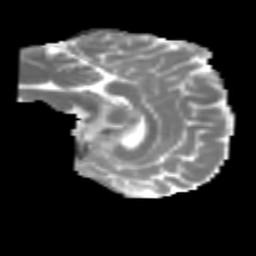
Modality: MD
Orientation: sagittal
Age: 29
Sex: male
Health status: healthy